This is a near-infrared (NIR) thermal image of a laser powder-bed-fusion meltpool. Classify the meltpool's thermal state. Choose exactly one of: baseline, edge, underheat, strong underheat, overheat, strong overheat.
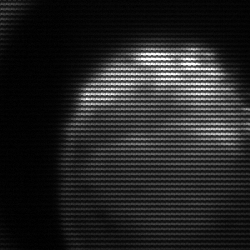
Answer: edge